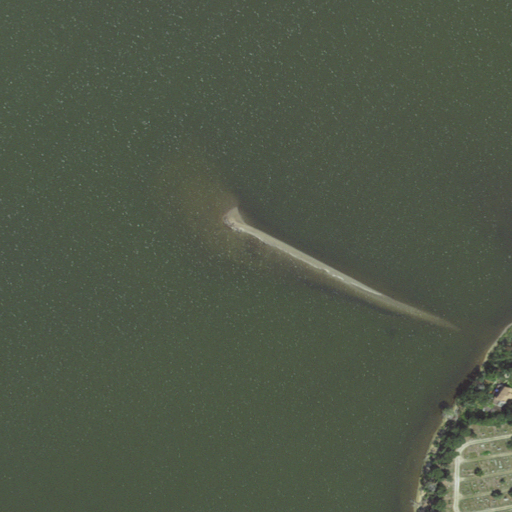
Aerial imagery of island in Massachusetts named Little Island containing open water, low intensity development, herbaceous wetlands, evergreen forest, medium intensity development, open development, and barren land